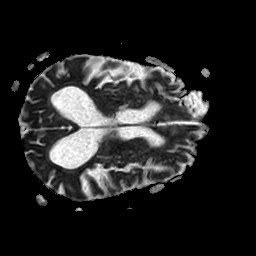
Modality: ADC
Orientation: axial
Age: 82
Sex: male
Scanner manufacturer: philips
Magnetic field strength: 1.5 T
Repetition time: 3.781 s
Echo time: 0.07078 s